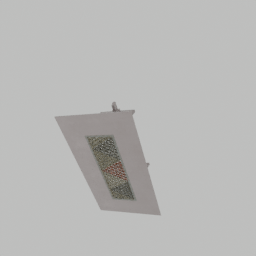
Label: furniture